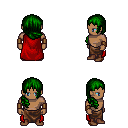
a pixel art fantasy rpg character, male body template, human, dark skin, red cape, robe skirt, green right-swept hairstyle, leather bracers, brown shoes, four views (front, back, left, right), 2x2 character sprite sheet, small pixel art, hard edges, no anti-aliasing